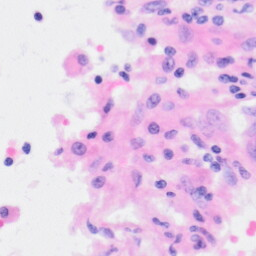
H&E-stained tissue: Kidney